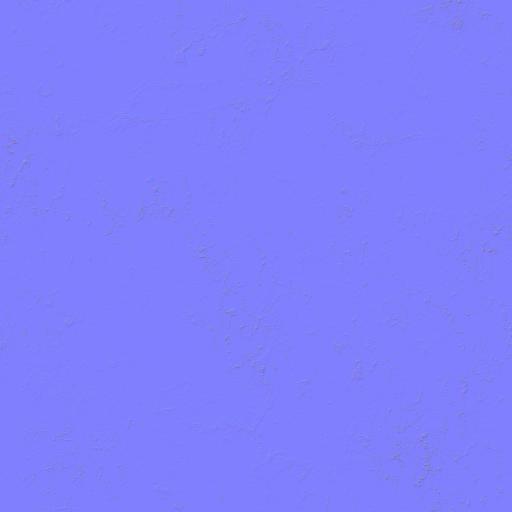
beige clean marble white